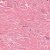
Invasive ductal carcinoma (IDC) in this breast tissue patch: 0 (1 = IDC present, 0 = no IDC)